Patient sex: F
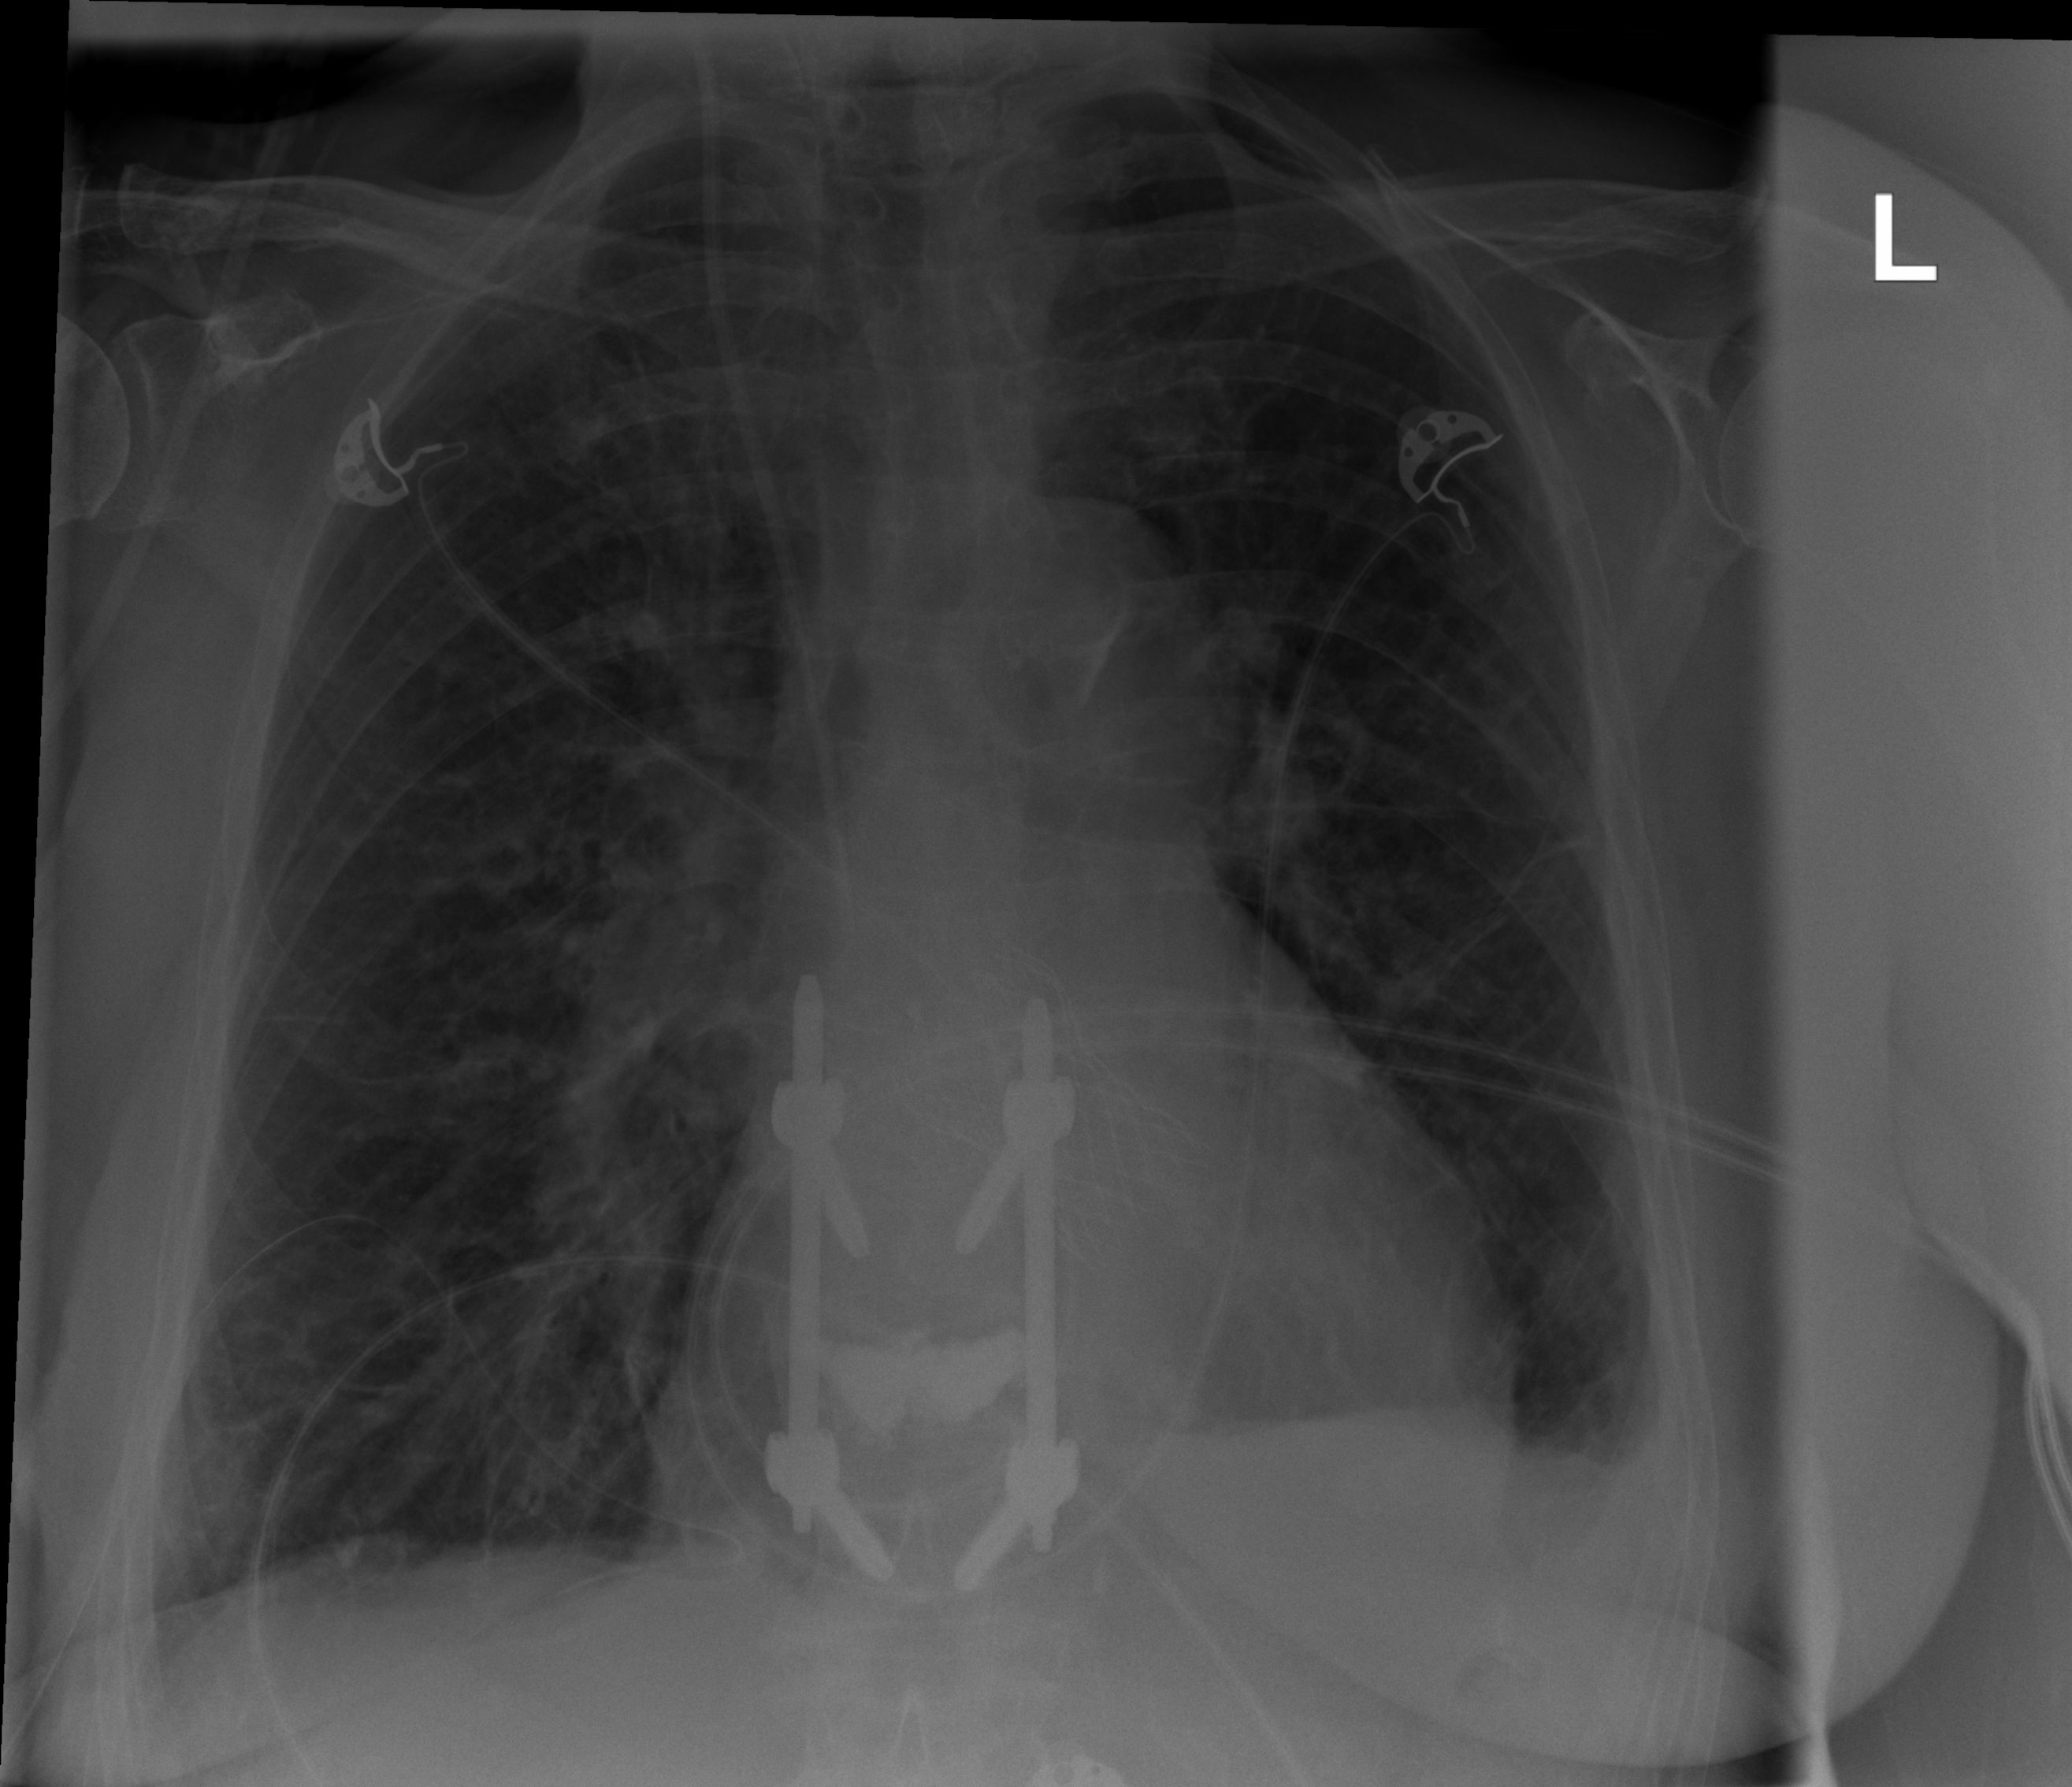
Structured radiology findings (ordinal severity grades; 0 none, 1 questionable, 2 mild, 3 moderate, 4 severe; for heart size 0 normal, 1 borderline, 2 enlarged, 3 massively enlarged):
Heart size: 1
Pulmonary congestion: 2
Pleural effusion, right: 0
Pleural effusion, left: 2
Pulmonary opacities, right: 2
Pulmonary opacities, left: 0
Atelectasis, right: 2
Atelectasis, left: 2